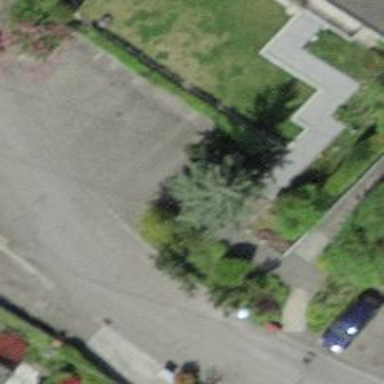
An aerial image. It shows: Paved steps.